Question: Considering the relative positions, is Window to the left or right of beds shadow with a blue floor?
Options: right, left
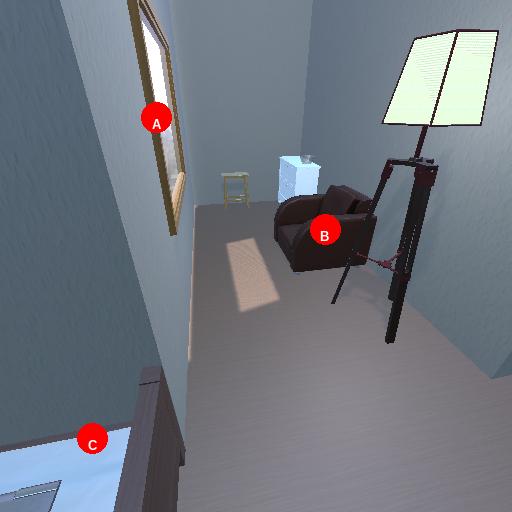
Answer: right